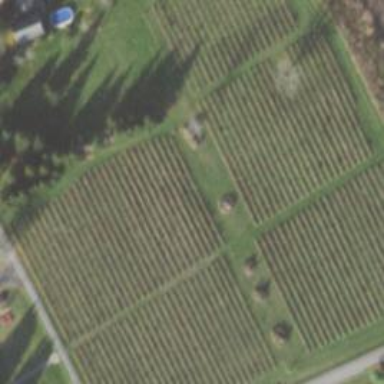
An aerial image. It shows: Beautiful vineyard in the countryside.